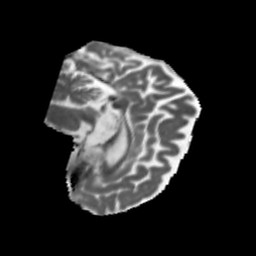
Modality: MD
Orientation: sagittal
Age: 56
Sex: female
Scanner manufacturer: siemens
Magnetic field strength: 3 T
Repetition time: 5.47 s
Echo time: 0.0854 s